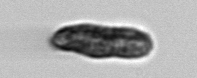
Label: Pseudochattonella_farcimen